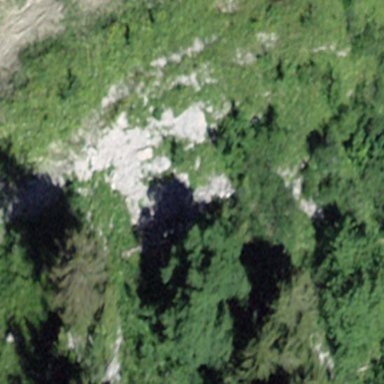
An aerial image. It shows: Landscape dominated by bare rock.